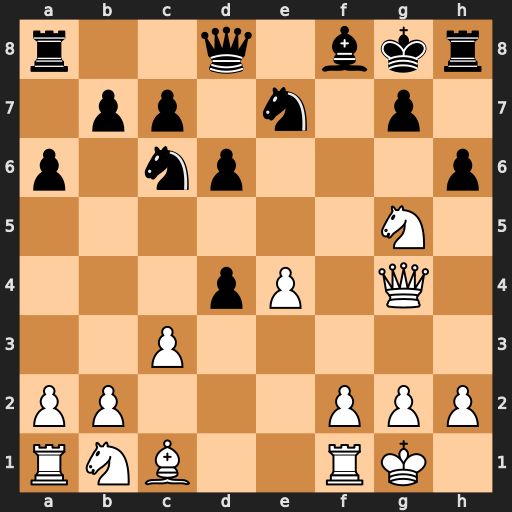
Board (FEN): r2q1bkr/1pp1n1p1/p1np3p/6N1/3pP1Q1/2P5/PP3PPP/RNB2RK1
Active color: w
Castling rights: -
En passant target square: -
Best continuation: Qe6#